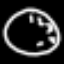
Label: clock